高三 · 立体几何学
12. 用一个平面去截一个正圆雉, 而且这个平面不通过圆雉的顶点, 则会出现四种情况:

, \$ \qquad \$
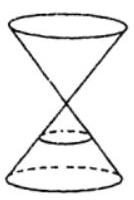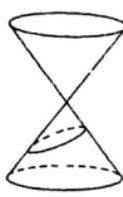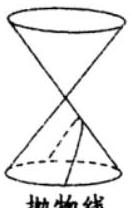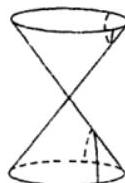
答案: 圆|抛物线椭圆|双曲线
解析: ：解答：如图

图

椸圆

抛物线

双曲线

分析: 本题主要考查了平面与圆雉面的截线, 解决问题的关键是根据平面与圆雉面的截线的性质分析即可